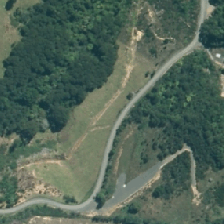
Land cover: high_producing_grassland